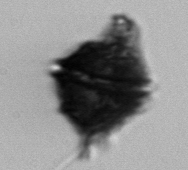
Label: Gonyaulax